Question: I am using ListView and it has header and footer. The problem is that I need the list of items itself to be more narrow then a header. And I can't achieve that. The thing is that if I set paddings or margins to ListView, it will be set to list items, header and footer (the header and footer for some reason will be more narrow then list items). Settings margins just for item layout itself is no use. Here are the layouts:
main_layout.xml:
'''
<LinearLayout xmlns:android="http://schemas.android.com/apk/res/android"
android:layout_width="match_parent"
android:layout_height="match_parent"
android:orientation="vertical" >
<ListView
android:layout_width="match_parent"
android:layout_height="wrap_content" />
</LinearLayout>
'''
header_list_layout.xml:
'''
<?xml version="1.0" encoding="utf-8"?>
<RelativeLayout xmlns:android="http://schemas.android.com/apk/res/android"
android:layout_width="match_parent"
android:layout_height="match_parent" >
<EditText
android:inputType="textPersonName" />
</RelativeLayout>
'''
footer_list_layout.xml:
'''
<?xml version="1.0" encoding="utf-8"?>
<RelativeLayout xmlns:android="http://schemas.android.com/apk/res/android"
android:layout_width ="match_parent"
android:layout_height="match_parent" >
<TextView
android:layout_width ="wrap_content"
android:layout_height="wrap_content"
android:layout_alignParentTop="true"
android:textAppearance="?android:attr/textAppearanceLarge" />
</RelativeLayout>
'''
list_item_layout.xml:
'''
<?xml version="1.0" encoding="utf-8"?>
<LinearLayout xmlns:android="http://schemas.android.com/apk/res/android"
android:layout_width="match_parent"
android:layout_height="wrap_content"
android:orientation="vertical" >
<TextView
android:textStyle="bold"
android:textColor="@android:color/black"
android:layout_width="match_parent"
android:layout_height="match_parent" >
</TextView>
<TextView
android:layout_width="match_parent"
android:layout_height="match_parent" >
</TextView>
</LinearLayout>
'''
So what can I do to make everything right?
The image how I want it to look:

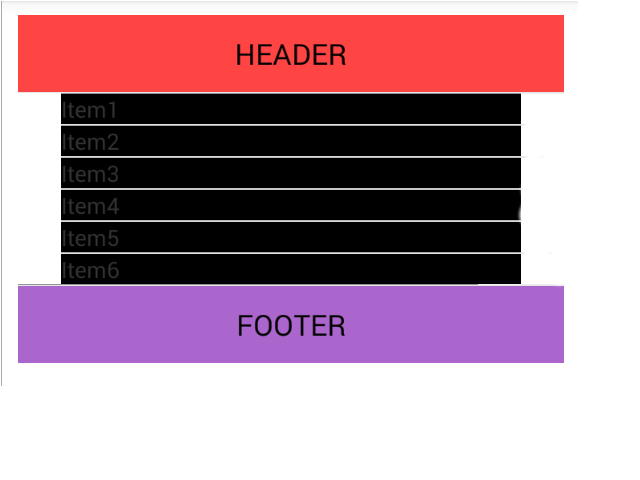
Answer: You can set custom layout for the items in the 'ListView' in the 'adapter'. For example, if you use the 'ArrayAdapter', you can do something like this (Pay attention to the 'getView' method):
'''
public class MySimpleArrayAdapter extends ArrayAdapter<String> {
private final Context context;
private final String[] values;
public MySimpleArrayAdapter(Context context, String[] values) {
super(context, R.layout.rowlayout, values);
this.context = context;
this.values = values;
}
@Override
public View getView(int position, View convertView, ViewGroup parent) {
LayoutInflater inflater = (LayoutInflater) context
.getSystemService(Context.LAYOUT_INFLATER_SERVICE);
View rowView = inflater.inflate(R.layout.list_item, parent, false);
TextView textView = (TextView) rowView.findViewById(R.id.label);
ImageView imageView = (ImageView) rowView.findViewById(R.id.icon);
textView.setText(values[position]);
// change the icon for Windows and iPhone
String s = values[position];
if (s.startsWith("iPhone")) {
imageView.setImageResource(R.drawable.no);
} else {
imageView.setImageResource(R.drawable.ok);
}
return rowView;
}
}
'''
(Code copied from <URL>
Then in your 'list_item.xml', add the padding to the 'LinearLayout', you will have a narrower view:
'''
<LinearLayout xmlns:android="http://schemas.android.com/apk/res/android"
android:orientation="vertical"
android:layout_width="match_parent"
android:layout_height="match_parent"
android:background="#0000ff"
android:paddingLeft="10dp"
android:paddingRight="10dp"
>
<TextView
android:id="@+id/tv1"
android:layout_width="match_parent"
android:layout_height="match_parent"
android:background="#AAAA00"
/>
<TextView
android:id="@+id/tv2"
android:layout_width="match_parent"
android:layout_height="match_parent"
android:background="#00aAAA"
/>
</LinearLayout>
'''
You will get:

---
Or you can applying the margin to the individual 'TextView'
'''
<?xml version="1.0" encoding="utf-8"?>
<LinearLayout xmlns:android="http://schemas.android.com/apk/res/android"
android:orientation="vertical"
android:layout_width="match_parent"
android:layout_height="match_parent"
android:background="#0000ff"
>
<TextView
android:id="@+id/tv1"
android:layout_width="match_parent"
android:layout_height="match_parent"
android:background="#AAAA00"
android:layout_marginLeft="10dp"
android:layout_marginRight="10dp"
/>
<TextView
android:id="@+id/tv2"
android:layout_width="match_parent"
android:layout_height="match_parent"
android:background="#00aAAA"
android:layout_marginLeft="10dp"
android:layout_marginRight="10dp"
/>
</LinearLayout>
'''
you will get:

---
Or if you have many children views in the layout, you can wrap it with another 'LinearLayout' (though it may impact performance) and apply margin on it
'''
<?xml version="1.0" encoding="utf-8"?>
<LinearLayout xmlns:android="http://schemas.android.com/apk/res/android"
android:orientation="vertical"
android:layout_width="match_parent"
android:layout_height="match_parent"
android:background="#0000ff"
>
<LinearLayout
android:layout_width="match_parent"
android:layout_height="match_parent"
android:orientation="vertical"
android:background="#AAAAAA"
android:layout_marginLeft="10dp"
android:layout_marginRight="10dp"
>
<TextView
android:id="@+id/tv1"
android:layout_width="match_parent"
android:layout_height="match_parent"
android:background="#AAAA00"
/>
<TextView
android:id="@+id/tv2"
android:layout_width="match_parent"
android:layout_height="match_parent"
android:background="#00aAAA"
/>
</LinearLayout>
</LinearLayout>
'''
You will get:

---